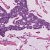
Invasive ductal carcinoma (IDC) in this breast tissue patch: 1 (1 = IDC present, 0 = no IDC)